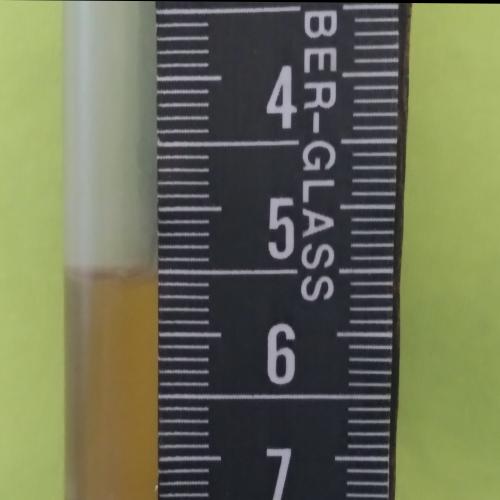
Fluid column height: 5.5 cm